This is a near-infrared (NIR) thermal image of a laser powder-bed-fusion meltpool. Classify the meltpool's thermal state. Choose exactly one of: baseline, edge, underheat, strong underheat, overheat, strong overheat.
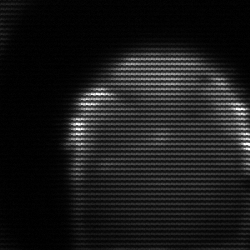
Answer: edge